Question: The following code should display data from 'startDate=datenum('2016-01-01');' to 'endDate=datenum('2016-12-31');':
'''
data=[ 7.3633e+05, 3460.4;
7.3635e+05, 3119.7;
7.364e+05, 2777.9;
7.3642e+05, 2202.6;
7.3649e+05, 569.57;
7.3656e+05, 403.1;
7.3658e+05, 789.5;
7.3664e+05, 2242.1;
7.3668e+05, 3120.6 ]
startDate=datenum('2016-01-01');
endDate=datenum('2016-12-31');
xData = linspace(startDate,endDate,12)
plot(data(:,1),data(:,2));
ax = gca;
set (ax, 'xtick',xData);
datetick (29, 'x');
'''
but the 'datetick' seems to ignore the values in 'xData' as can be seen in the figure below. In my opinion it should display dates in the range 2016-01-01 to 2016-12-31.

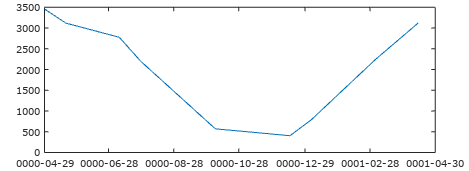
Answer: The issue is that you've switched the first two inputs of 'datetick'. As you have it written, Octave will read the first input, '29', and use this as the format (as you expect); however, any trailing inputs are used to <URL>.
'''
datestr(double('x'), 29)
% 0000-04-29
'''
To get the expected behavior, <URL> should come first.
'''
datetick('x', 29)
'''
<URL>
Also, if you want to specify exactly where the xticks are going to be, you'll want to use the '"keepticks"' option.
'''
datetick('x', 29, 'keepticks')
'''